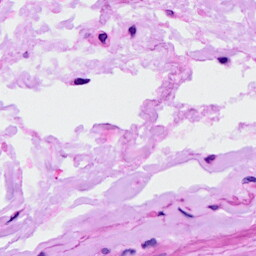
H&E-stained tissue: Ovarian